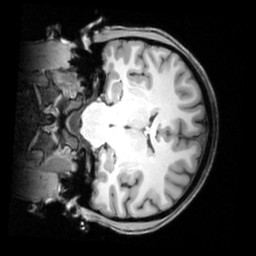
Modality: T1w
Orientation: coronal
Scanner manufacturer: siemens
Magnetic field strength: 3 T
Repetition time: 1.9 s
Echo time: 0.00397 s